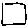
Label: square